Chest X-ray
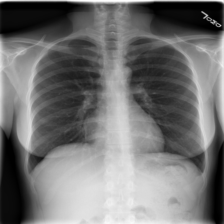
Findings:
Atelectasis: negative
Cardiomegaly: negative
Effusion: negative
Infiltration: negative
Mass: negative
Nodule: negative
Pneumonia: negative
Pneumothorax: negative
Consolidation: negative
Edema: negative
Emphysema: negative
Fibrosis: negative
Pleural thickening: negative
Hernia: negative